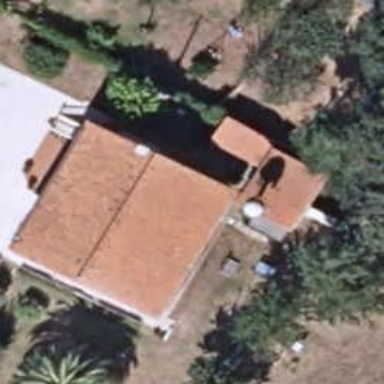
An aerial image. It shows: Simple house.